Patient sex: F
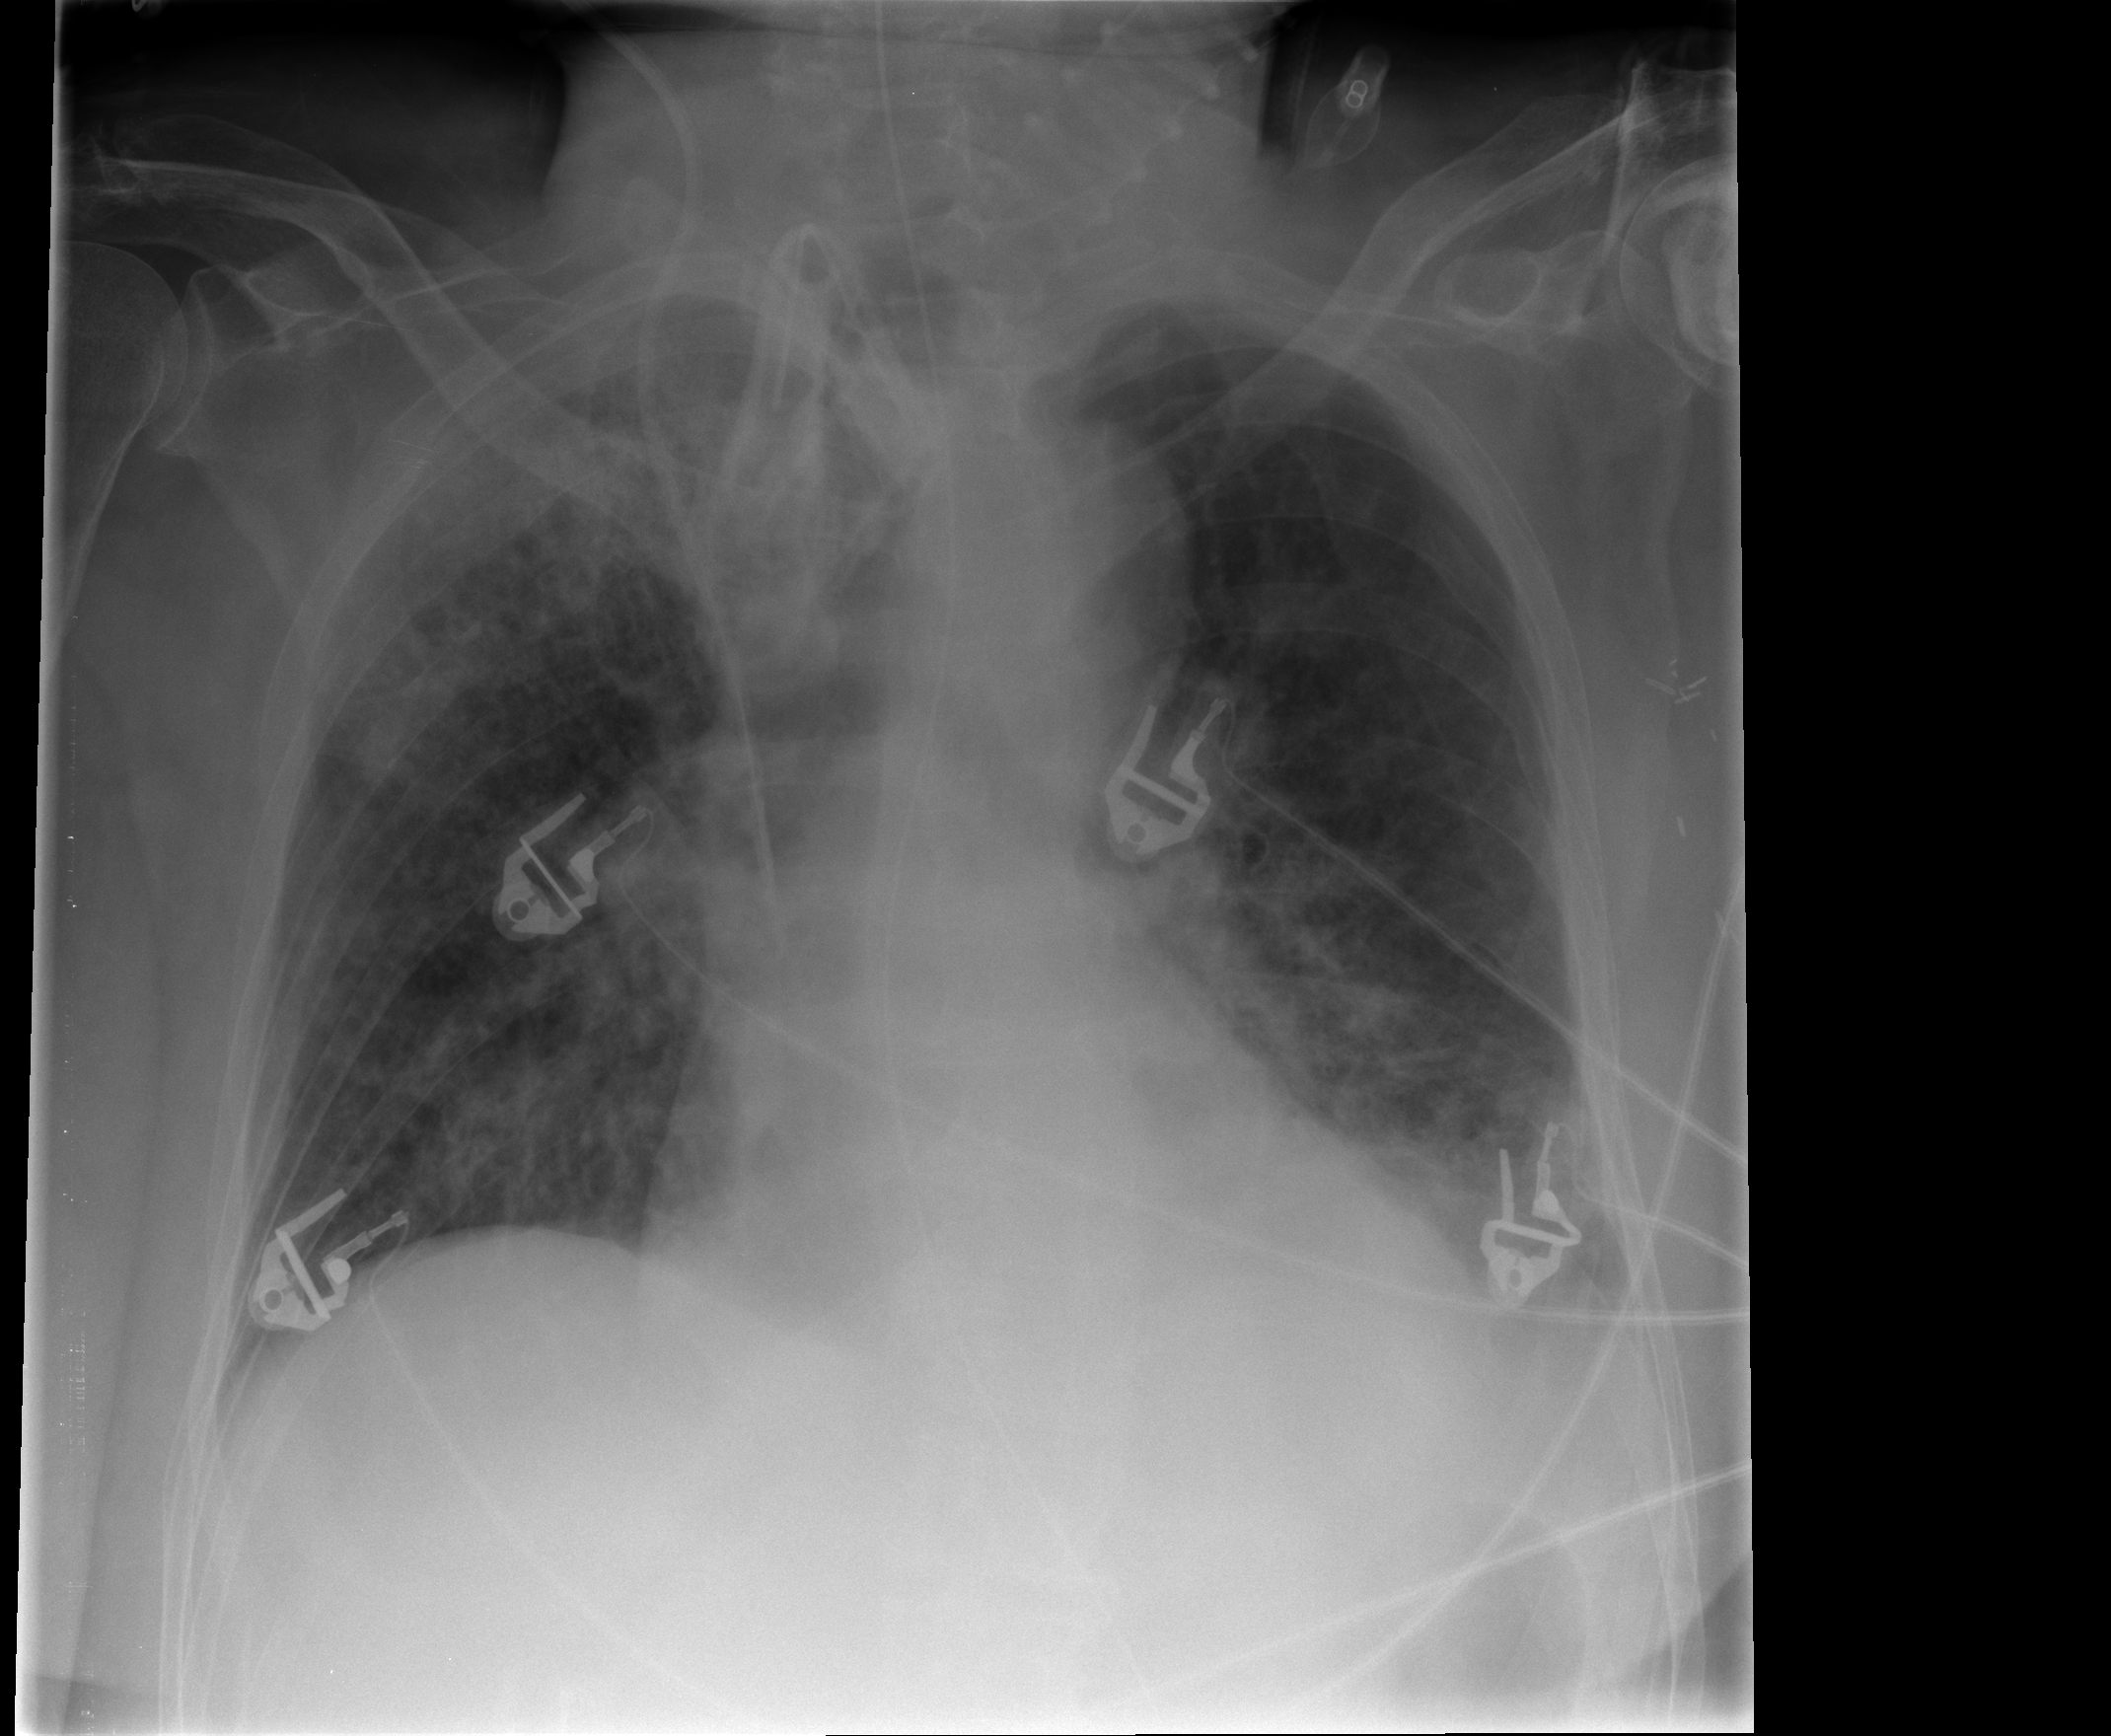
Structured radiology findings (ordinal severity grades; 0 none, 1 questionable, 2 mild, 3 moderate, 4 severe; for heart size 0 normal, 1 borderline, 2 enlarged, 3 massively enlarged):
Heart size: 2
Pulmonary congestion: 2
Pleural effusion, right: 0
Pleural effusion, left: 2
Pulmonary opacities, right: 3
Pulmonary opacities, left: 2
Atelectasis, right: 0
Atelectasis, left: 2